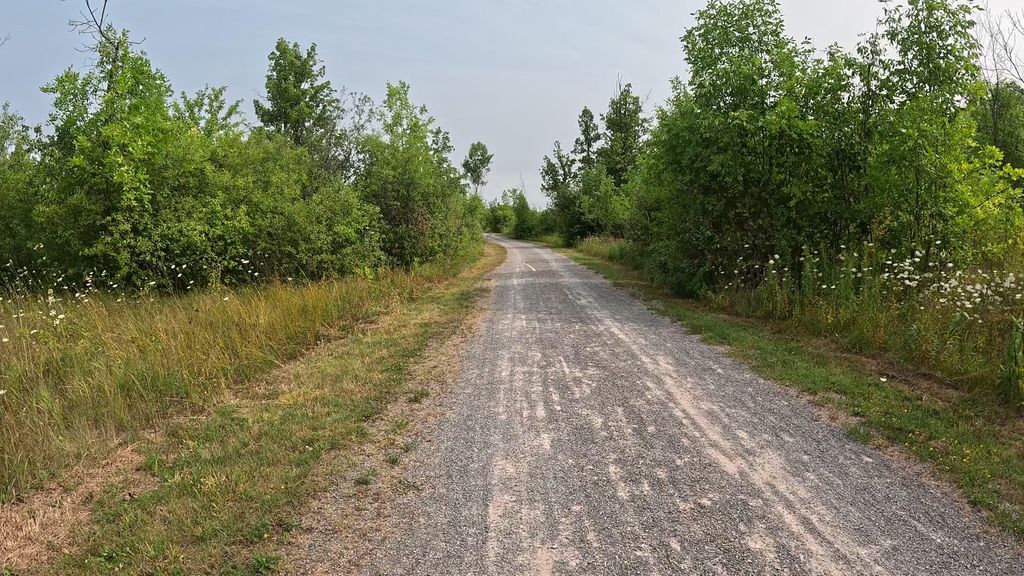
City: ottawa-gatineau